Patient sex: M
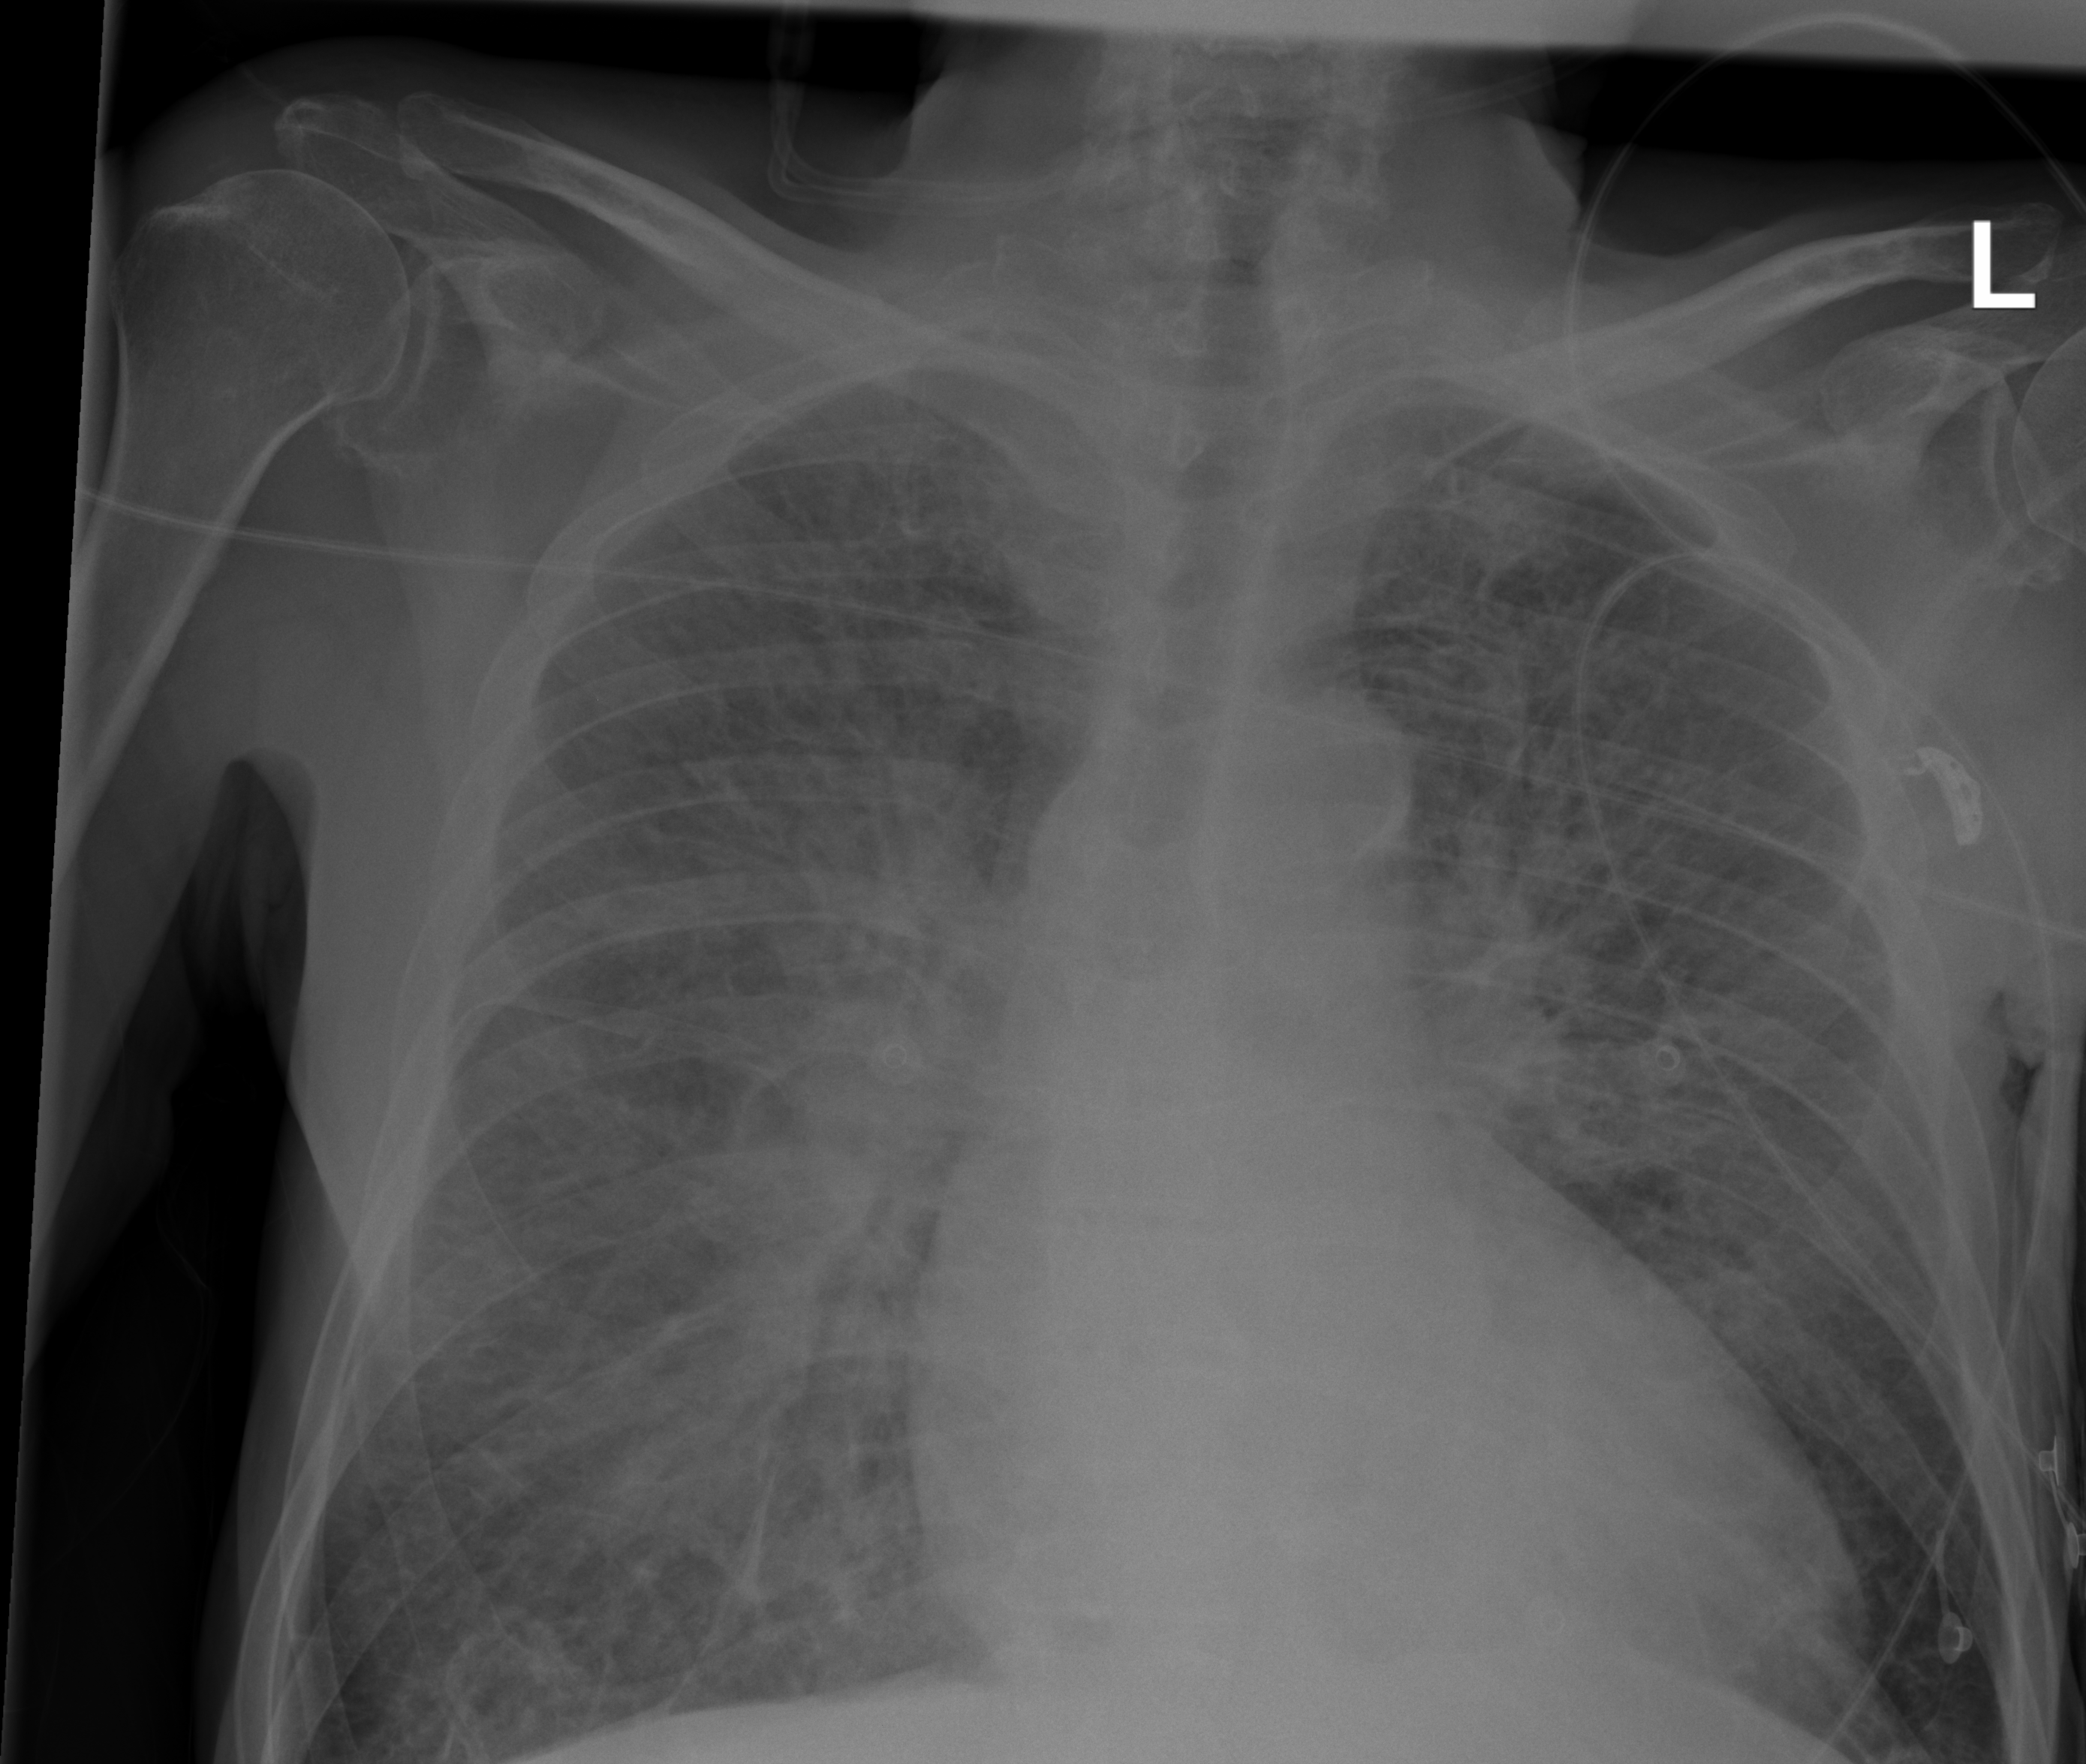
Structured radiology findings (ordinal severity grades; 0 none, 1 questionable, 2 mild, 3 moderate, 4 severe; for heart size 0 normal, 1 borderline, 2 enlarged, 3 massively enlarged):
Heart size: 1
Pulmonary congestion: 4
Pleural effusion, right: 0
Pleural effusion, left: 0
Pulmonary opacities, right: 3
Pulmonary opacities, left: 3
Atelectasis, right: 2
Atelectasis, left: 2